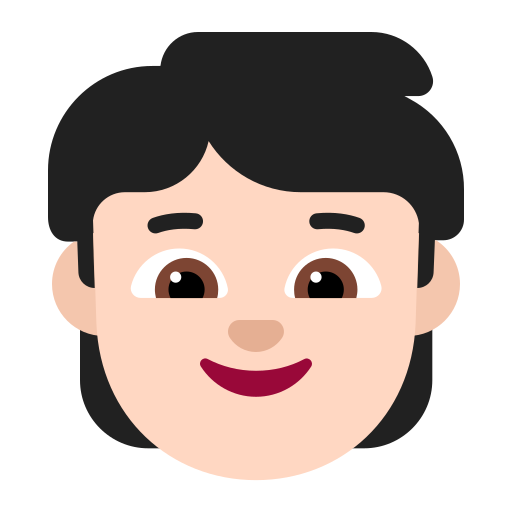
child flat light